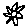
Label: flower